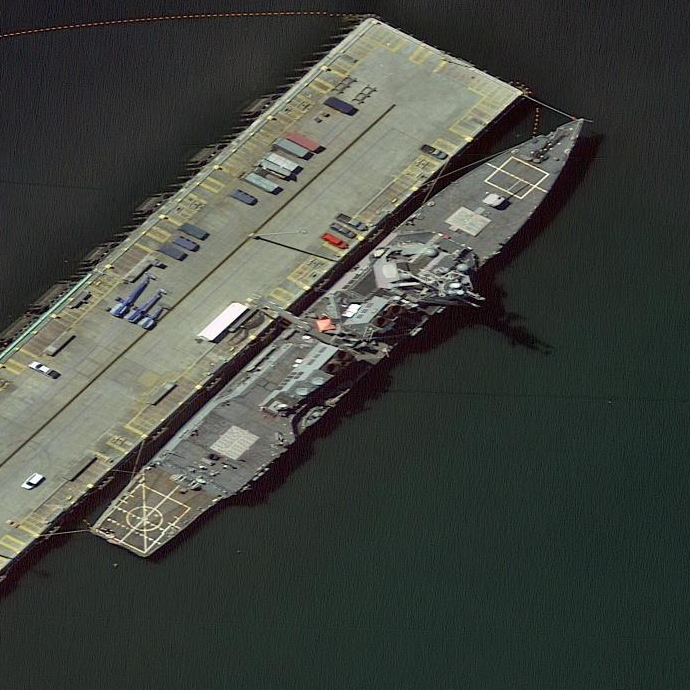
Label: destroyer